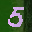
Label: 5